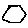
Label: hexagon